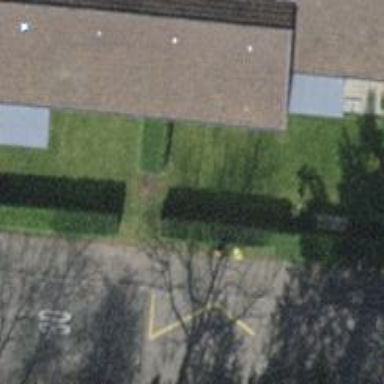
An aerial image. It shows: Post box is visible.